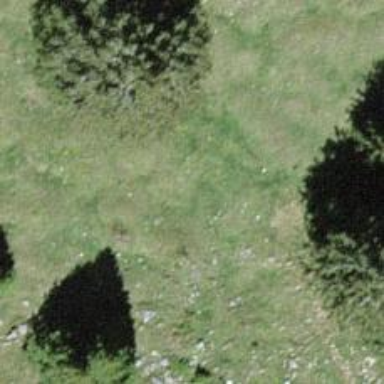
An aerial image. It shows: Needle-leaved tree in natural setting.